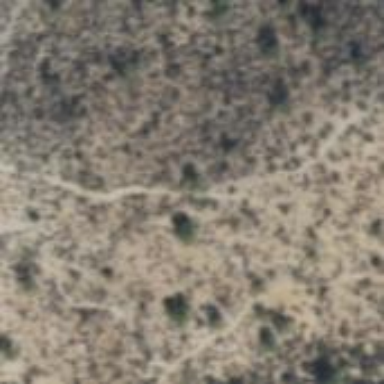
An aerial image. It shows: Path.